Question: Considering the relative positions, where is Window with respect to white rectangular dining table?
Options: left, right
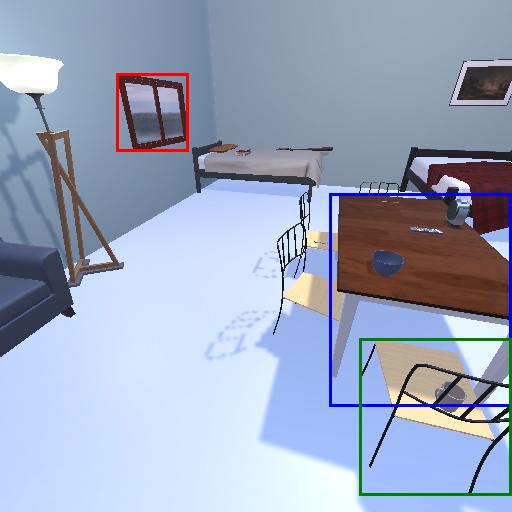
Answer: left